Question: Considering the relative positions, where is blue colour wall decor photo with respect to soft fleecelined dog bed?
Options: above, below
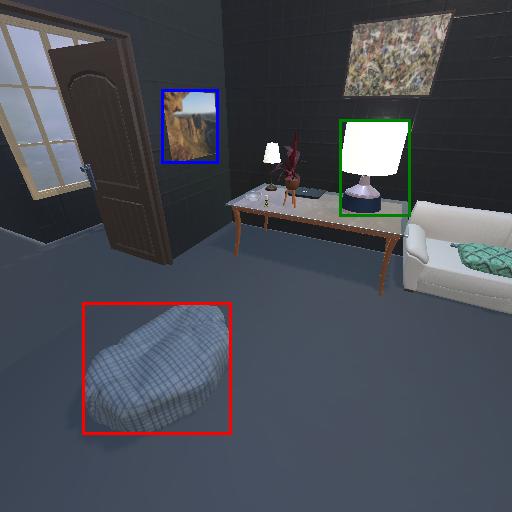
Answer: above